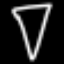
Label: diamond